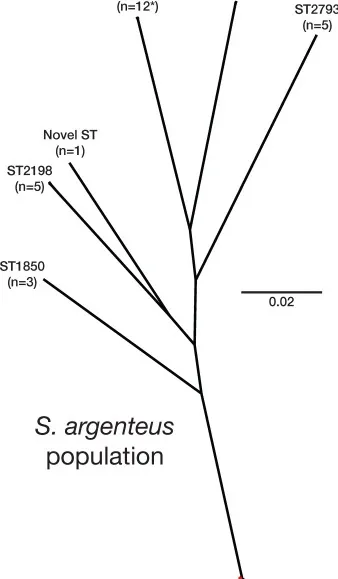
Phylogenetic clustering of Staphylococcus argenteus. (A) Unrooted phylogeny based on 52,329 SNPs depicting all available S. Argenteus genome sequences available in the NCBI Reference Sequence database (n=120) and the isolate from this study. Sequence types (STs) and number of isolates per clade is highlighted with * indicating the presence of other STs.
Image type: chart (chart)